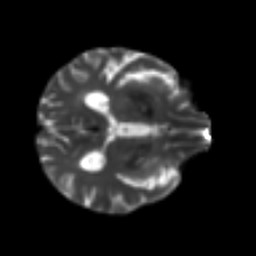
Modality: T2w
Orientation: axial
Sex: female
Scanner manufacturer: ge
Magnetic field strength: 3 T
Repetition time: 7 s
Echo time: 0.08 s